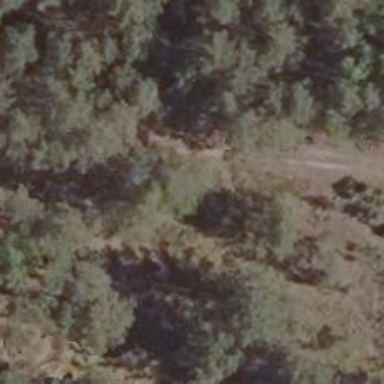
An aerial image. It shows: Grassy track with grade 5 track type.